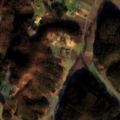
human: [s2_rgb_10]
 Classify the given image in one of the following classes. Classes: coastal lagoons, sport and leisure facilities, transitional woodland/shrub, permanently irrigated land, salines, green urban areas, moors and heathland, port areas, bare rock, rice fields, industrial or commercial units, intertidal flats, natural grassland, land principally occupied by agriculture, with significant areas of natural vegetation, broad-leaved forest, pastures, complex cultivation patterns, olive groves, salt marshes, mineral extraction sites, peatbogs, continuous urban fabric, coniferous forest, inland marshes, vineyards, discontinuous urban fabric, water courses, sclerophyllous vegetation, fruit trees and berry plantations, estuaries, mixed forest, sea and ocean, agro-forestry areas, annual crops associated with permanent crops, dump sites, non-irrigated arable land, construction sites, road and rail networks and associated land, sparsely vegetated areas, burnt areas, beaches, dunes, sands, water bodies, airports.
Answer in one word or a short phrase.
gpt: non-irrigated arable land, complex cultivation patterns, broad-leaved forest